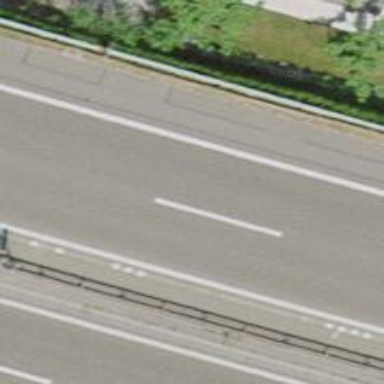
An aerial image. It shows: View of motorway.